Question: I am facing issue with he even time stamp. Below is an iCal import for an Event. I am importing a event for 6th and 7th of Oct so
End:
Start:
As per my Time the even should be from 06-Oct-2014 00:00:00 to 07-Oct-2014 23:59:00 But After I import the iCal Google shown the event till 8th-Oct-2014
> Mon, October 6, 5:30am - Wed, October 8, 5:29am

'''
BEGIN:VCALENDAR
VERSION:2.0
PRODID:-//hacksw/handcal//NONSGML v1.0//EN
CALSCALE:GREGORIAN
BEGIN:VEVENT
DTEND:20141007T235900Z
UID:3e3c0ac9c32a20e57791f450417db001
DTSTAMP:20130716T055817Z
URL;VALUE=URI:http://mohawkaustin.com/events/
DESCRIPTION:TEST GOOGLE
SUMMARY:TEST GOOGLE
DTSTART:20141006T000000Z
END:VEVENT
END:VCALENDAR
'''
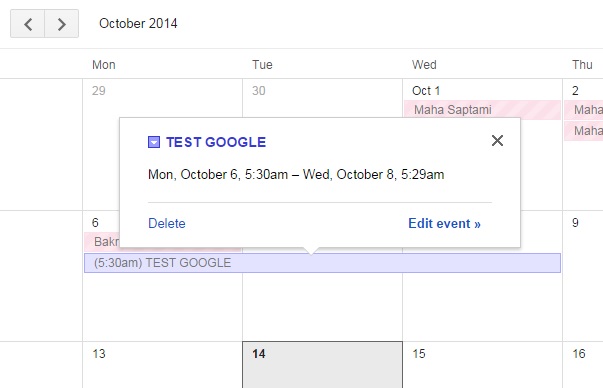
Answer: To set timezone in google, <URL>
Google will always convert to the users timezone.
If you want a floating timezone (ie will always be that time no matter the timezone) , leave the Z off. Z means UTC timezone.
If you want to set the timezone in th eics file (eg to india) then do something like
DTSTART;TZID="America/New_York":20080807T090000
except of course for india.